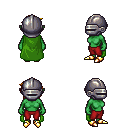
a pixel art fantasy rpg character, female body template, orc, green skin, green cape, red pants, blonde pixie cut hairstyle, metal helm, gold boots, four views (front, back, left, right), 2x2 character sprite sheet, small pixel art, hard edges, no anti-aliasing